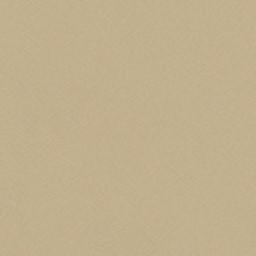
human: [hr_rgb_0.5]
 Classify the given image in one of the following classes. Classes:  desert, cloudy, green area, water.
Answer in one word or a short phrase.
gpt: desert